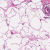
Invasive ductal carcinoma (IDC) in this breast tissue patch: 0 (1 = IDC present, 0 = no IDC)